Question: I've written this Haskell program to solve Euler 15 (it uses some very simple dynamic programming to run a tad faster, so I can actually run it, but removing that you would expect it to run in 'O(2^n)'.
'''
-- Starting in the top left corner of a 2x2 grid, and only being able to move to
-- the right and down, there are exactly 6 routes to the bottom right corner.
--
-- How many such routes are there through a 20x20 grid?
calcPaths :: Int -> Integer
calcPaths s
= let go x y
| x == 0 || y == 0 = 1
| x == y = 2 * go x (y - 1)
| otherwise = go (x - 1) y + go x (y - 1)
in go s s
'''
I later realised this could be done in 'O(n)' by transforming it into an equation and upon thinking of it a little longer, realised it's actually quite similar to my solution above, except the recursion (which is slow on our ) is replaced by mathematics representing the same thing (which is fast on our ).

Is there a way to perform this kind of optimisation (produce and prove an equation to match a recursion) on recursive sets of expressions, specifically one which could be realistically "taught" to a compiler so this reduction is done automatically?
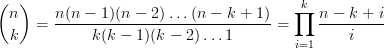
Answer: You can also use dynamic programming if the problem is divisible into smaller subproblems for e.g
F(x,y) = F(x-1,y) + F(x,y-1)
here F(x,y) is divisible into smaller sub-problems hence DP can be used
'''
int arr[xmax+1][ymax+1];
//base conditions
for(int i=0;i<=xmax;i++)
arr[i][0] = 1
for(int j=0;j<=ymax;j++)
arr[0][j] = 1;
// main equation
for(int i=1;i<=xmax;i++) {
for(int j=1;j<=ymax;j++) {
arr[i][j] = arr[i-1][j] + arr[i][j-1];
}
}
'''
As you mentioned compiler optimization DP can be used to do so you just need to write instructions in compiler which when given a recursive solution check if it is divisible into sub-problems of smaller sizes if so then use DP with simple for loop build up like above but the most difficult part is optimizing it automatically for example above DP needs 'O(xmax*ymax)' space but can be easily optimized for getting solution in 'O(xmax+ymax)' space
<URL>